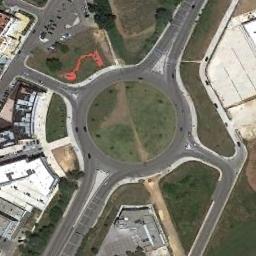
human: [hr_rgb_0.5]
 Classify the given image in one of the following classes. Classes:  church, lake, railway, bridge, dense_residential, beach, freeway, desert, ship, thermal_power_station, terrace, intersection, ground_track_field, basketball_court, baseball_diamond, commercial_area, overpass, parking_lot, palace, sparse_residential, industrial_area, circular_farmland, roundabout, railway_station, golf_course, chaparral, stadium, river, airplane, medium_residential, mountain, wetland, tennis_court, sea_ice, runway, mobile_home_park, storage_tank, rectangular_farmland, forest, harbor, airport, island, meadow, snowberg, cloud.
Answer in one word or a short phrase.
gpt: roundabout